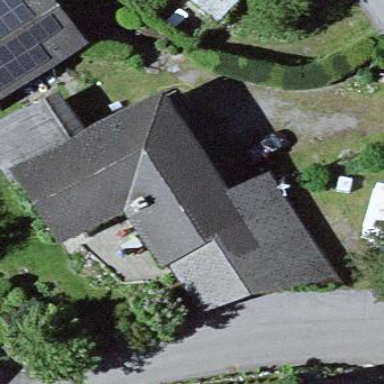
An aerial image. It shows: View of roof of building.